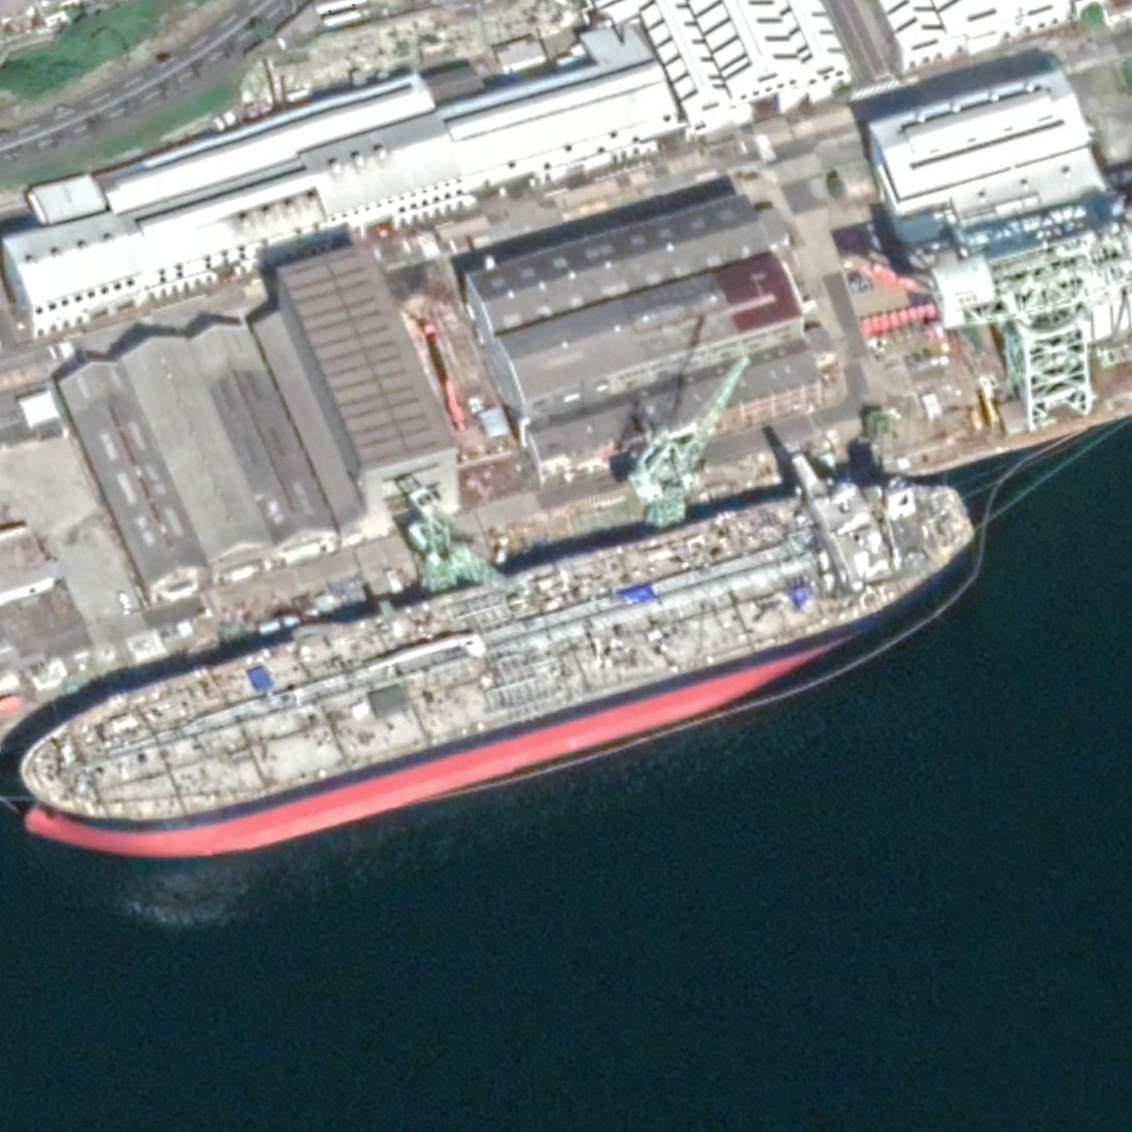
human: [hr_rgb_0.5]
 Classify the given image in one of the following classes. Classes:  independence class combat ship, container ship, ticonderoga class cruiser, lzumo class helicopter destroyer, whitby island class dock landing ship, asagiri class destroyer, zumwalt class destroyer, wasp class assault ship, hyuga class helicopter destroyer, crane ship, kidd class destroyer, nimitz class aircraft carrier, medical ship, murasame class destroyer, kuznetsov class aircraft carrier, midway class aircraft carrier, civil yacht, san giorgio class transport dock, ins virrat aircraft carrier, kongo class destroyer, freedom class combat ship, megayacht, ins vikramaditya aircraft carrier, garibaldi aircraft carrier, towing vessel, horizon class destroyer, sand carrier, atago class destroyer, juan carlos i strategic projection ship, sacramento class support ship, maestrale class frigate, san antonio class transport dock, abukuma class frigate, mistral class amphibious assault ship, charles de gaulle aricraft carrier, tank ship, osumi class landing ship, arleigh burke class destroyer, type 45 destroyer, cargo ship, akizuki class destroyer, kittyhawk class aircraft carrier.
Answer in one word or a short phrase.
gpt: Tank ship